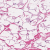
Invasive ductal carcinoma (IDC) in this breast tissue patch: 0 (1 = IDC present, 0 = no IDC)